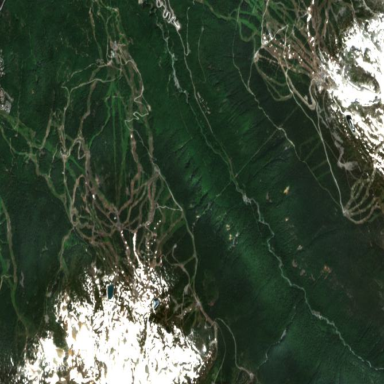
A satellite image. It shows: Area designated for winter sports.